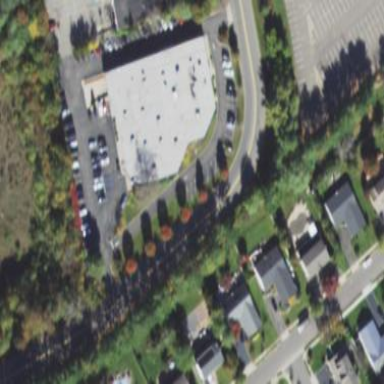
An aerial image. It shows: Commercial building.